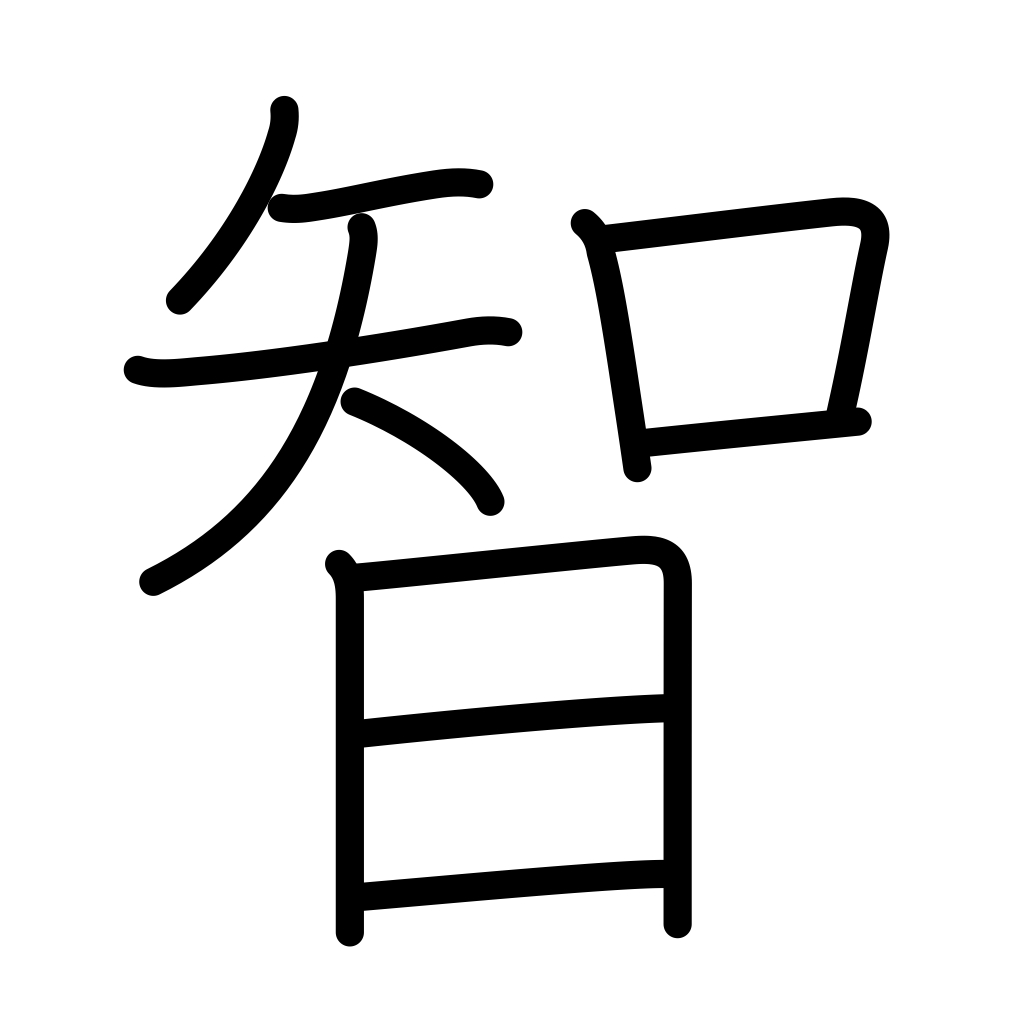
Meaning: wisdom, intellect, reason